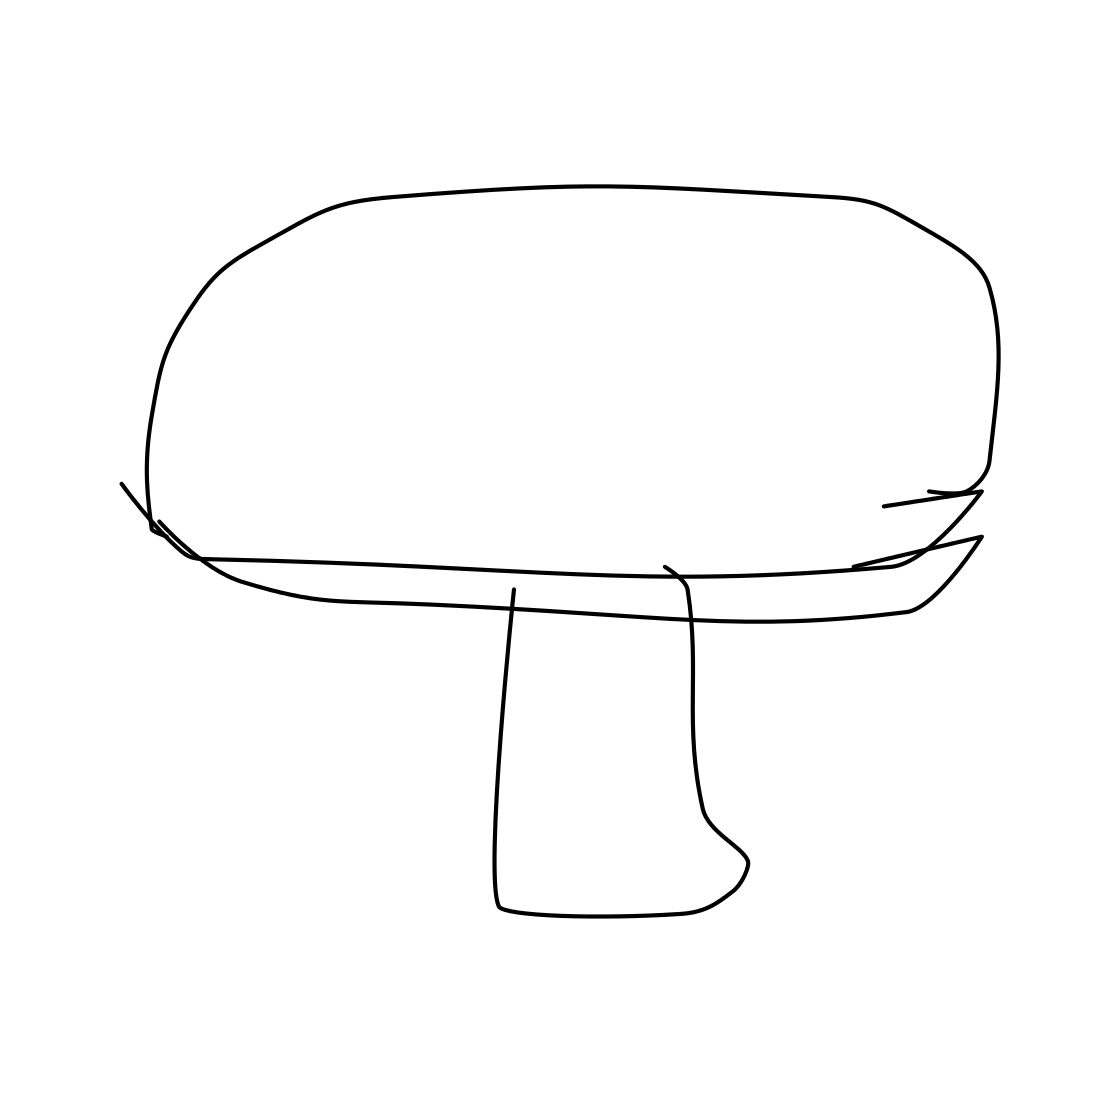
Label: mushroom